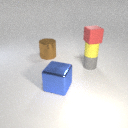
small yellow rubber cylinder above small gray rubber cylinder